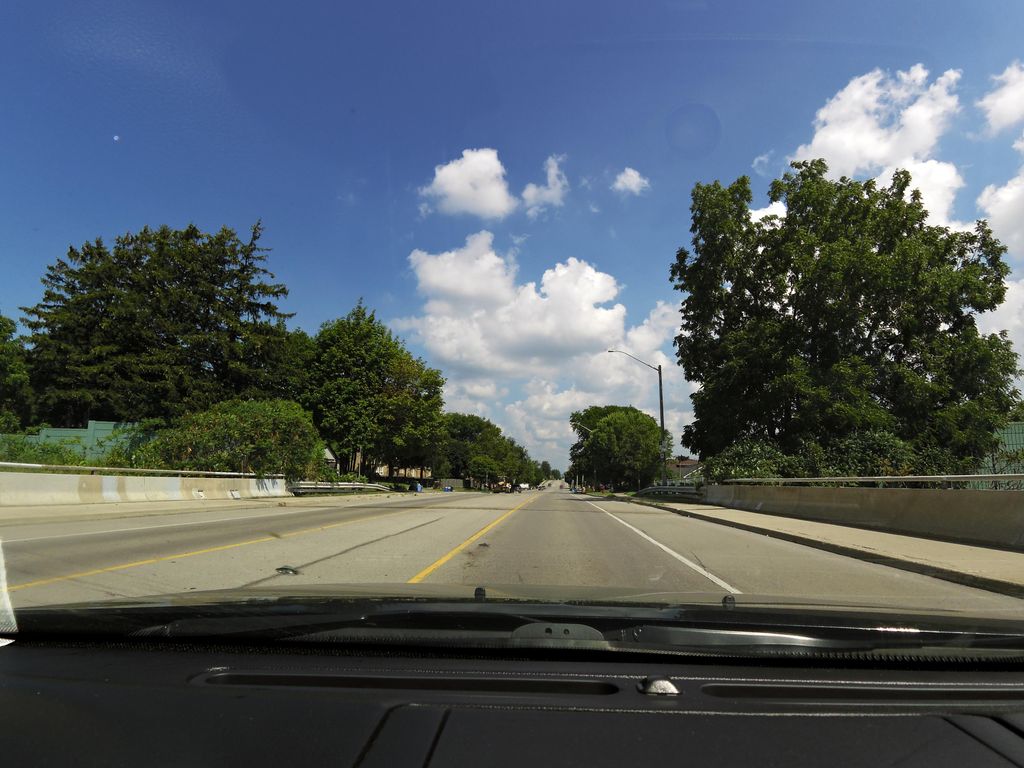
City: hamilton